Field crop: tomato
Growth stage: 1
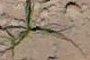
Species: cyperus